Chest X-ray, PA view. Patient: 53 years old, sex M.
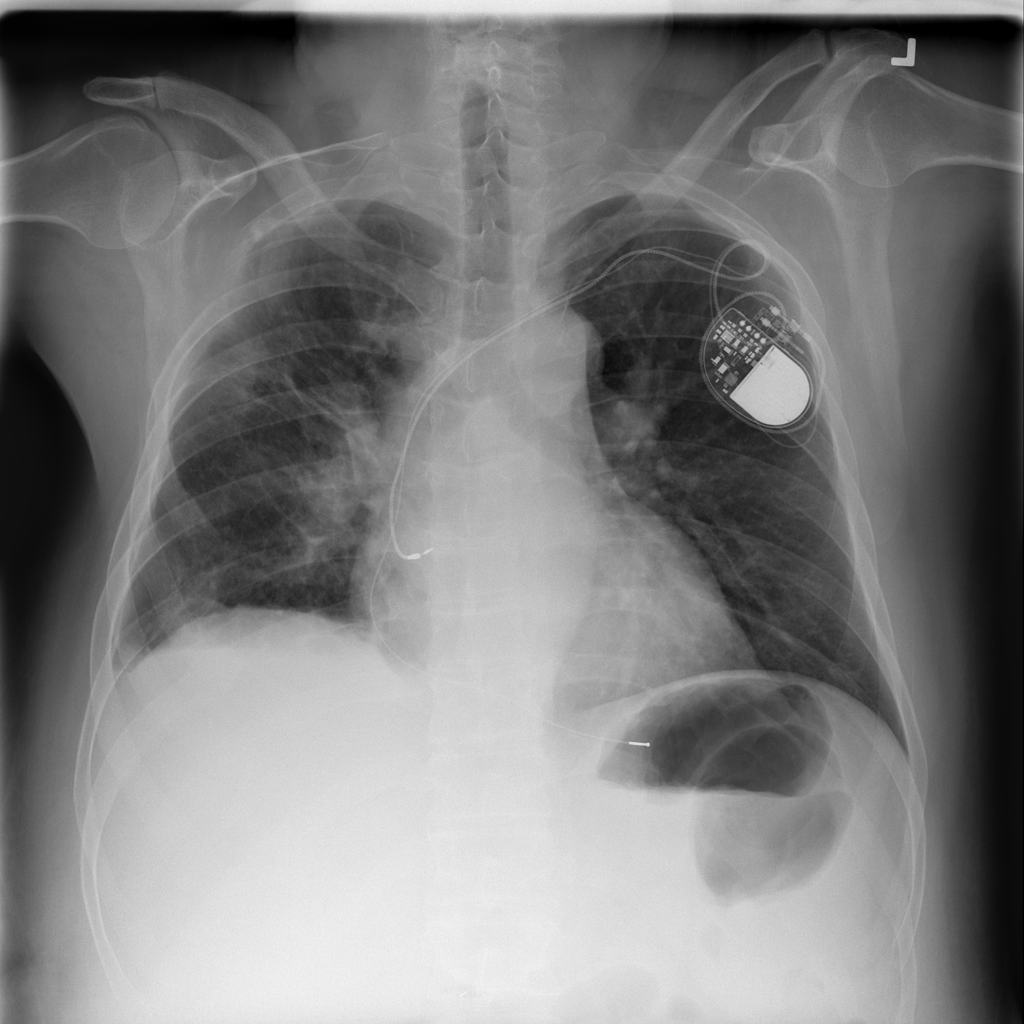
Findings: No Finding